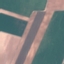
Land use / land cover: AnnualCrop